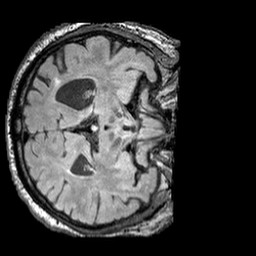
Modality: FLAIR
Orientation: axial
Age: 66
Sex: male
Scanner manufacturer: siemens
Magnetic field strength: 3 T
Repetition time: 6 s
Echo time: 0.388 s